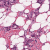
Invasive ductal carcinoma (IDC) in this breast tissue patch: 1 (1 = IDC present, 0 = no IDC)